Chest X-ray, PA view. Patient: 23 years old, sex F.
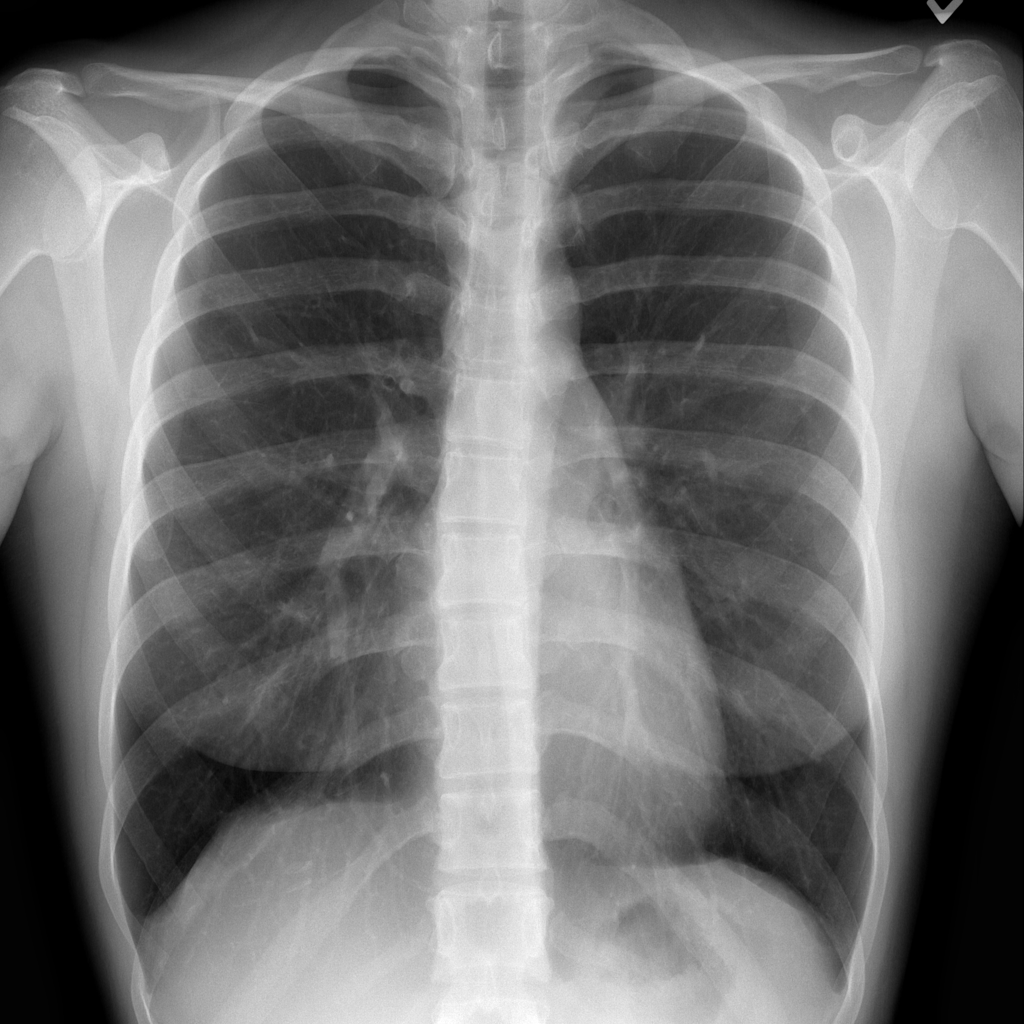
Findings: No Finding